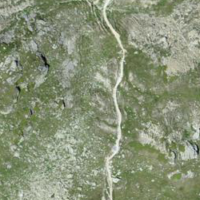
EUNIS habitat code: 31
Species observed at this site:
Montifringilla nivalis
Anthyllis vulneraria